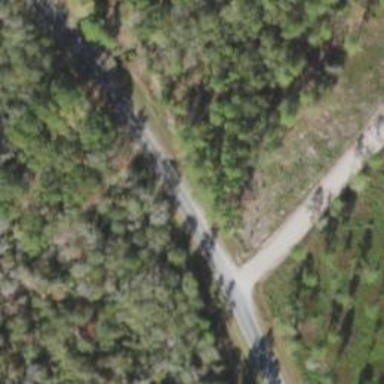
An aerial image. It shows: Abandoned road.